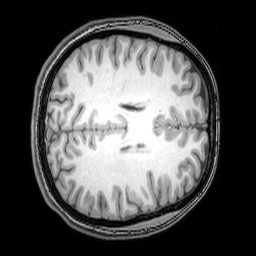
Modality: T1w
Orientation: axial
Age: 22
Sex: female
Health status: healthy
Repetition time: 0.081 s
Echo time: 0.037 s